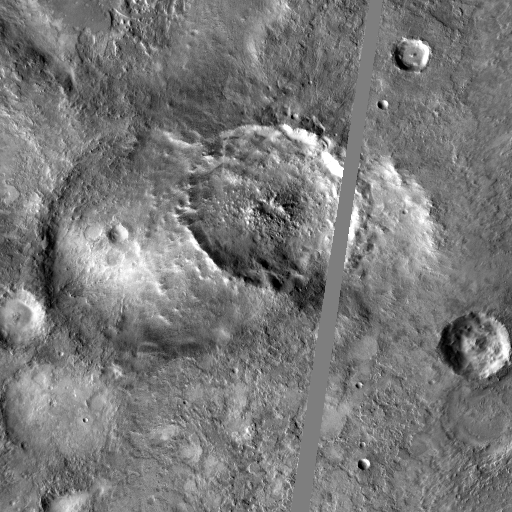
Crater classes present: Background, Other, Buried